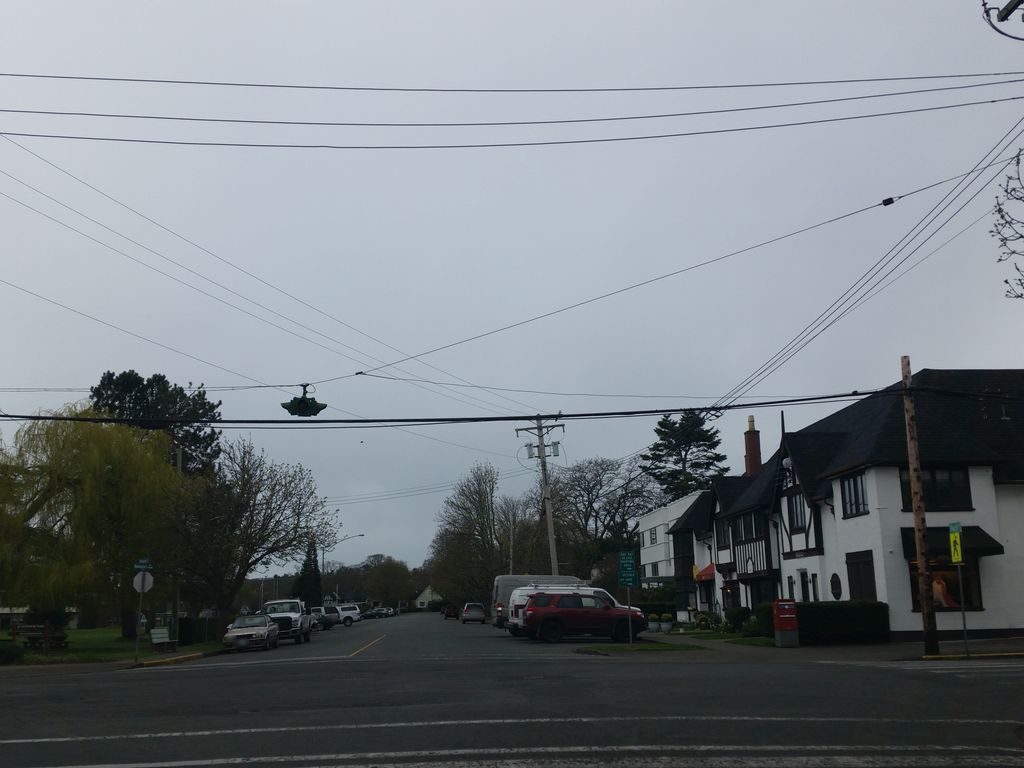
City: victoria